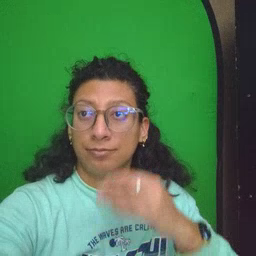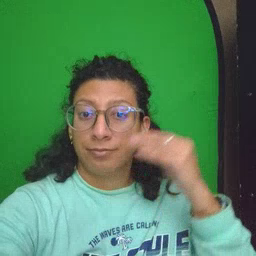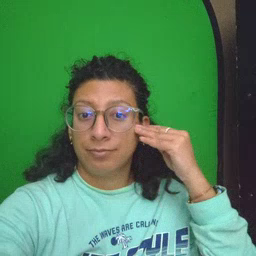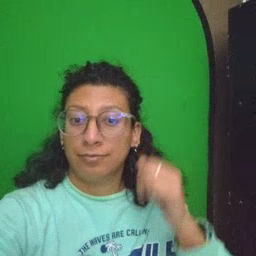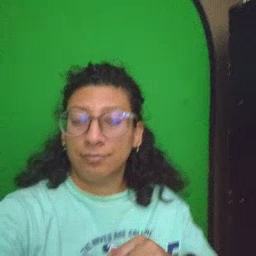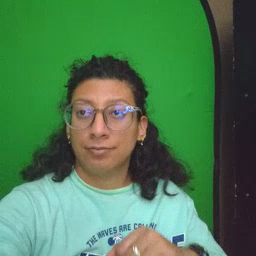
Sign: home